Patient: sex M, age 38
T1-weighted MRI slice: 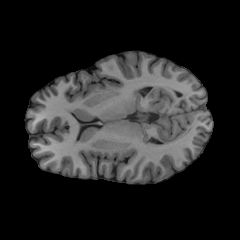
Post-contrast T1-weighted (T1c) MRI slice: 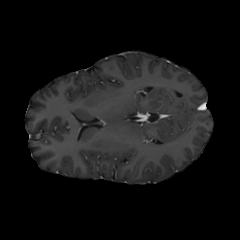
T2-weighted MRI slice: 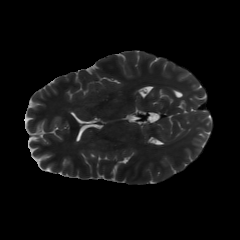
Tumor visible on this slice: no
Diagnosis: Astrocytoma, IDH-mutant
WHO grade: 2